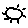
Label: sun